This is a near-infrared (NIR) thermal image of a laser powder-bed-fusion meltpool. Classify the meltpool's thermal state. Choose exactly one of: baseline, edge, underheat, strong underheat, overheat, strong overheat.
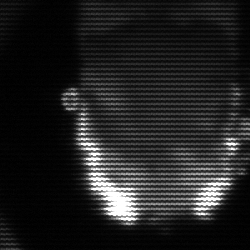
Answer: baseline